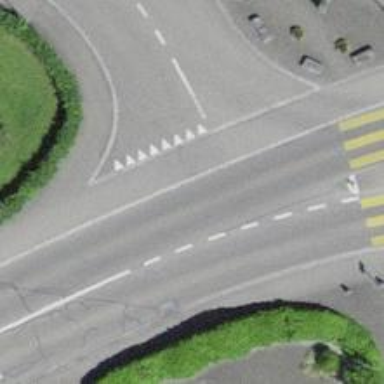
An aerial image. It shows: Pavement crossing on the road.